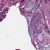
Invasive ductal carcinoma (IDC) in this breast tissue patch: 1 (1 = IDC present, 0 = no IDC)